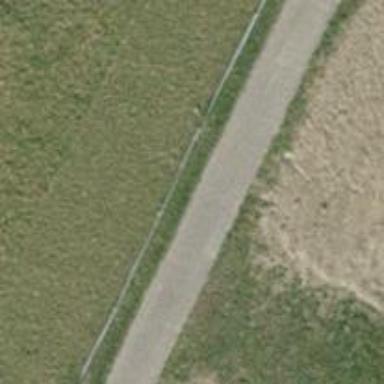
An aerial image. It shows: Asphalt track with grade 3 track type.